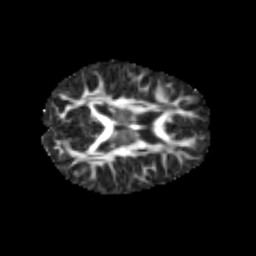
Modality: FA
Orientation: axial
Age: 7
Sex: male
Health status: healthy